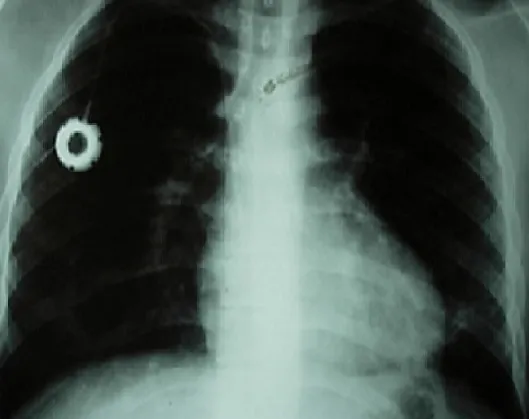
Radiological recovery of the patient on chest X-ray.
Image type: radiology (x_ray)